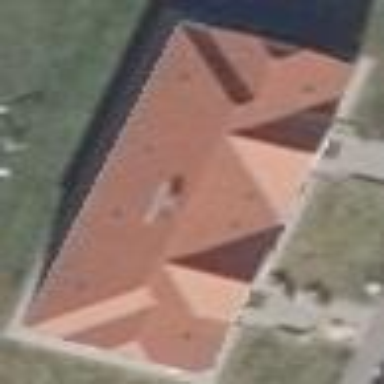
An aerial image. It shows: Hipped roof on residential building.